Fundus camera: zeiss
Shooting center: midpoint
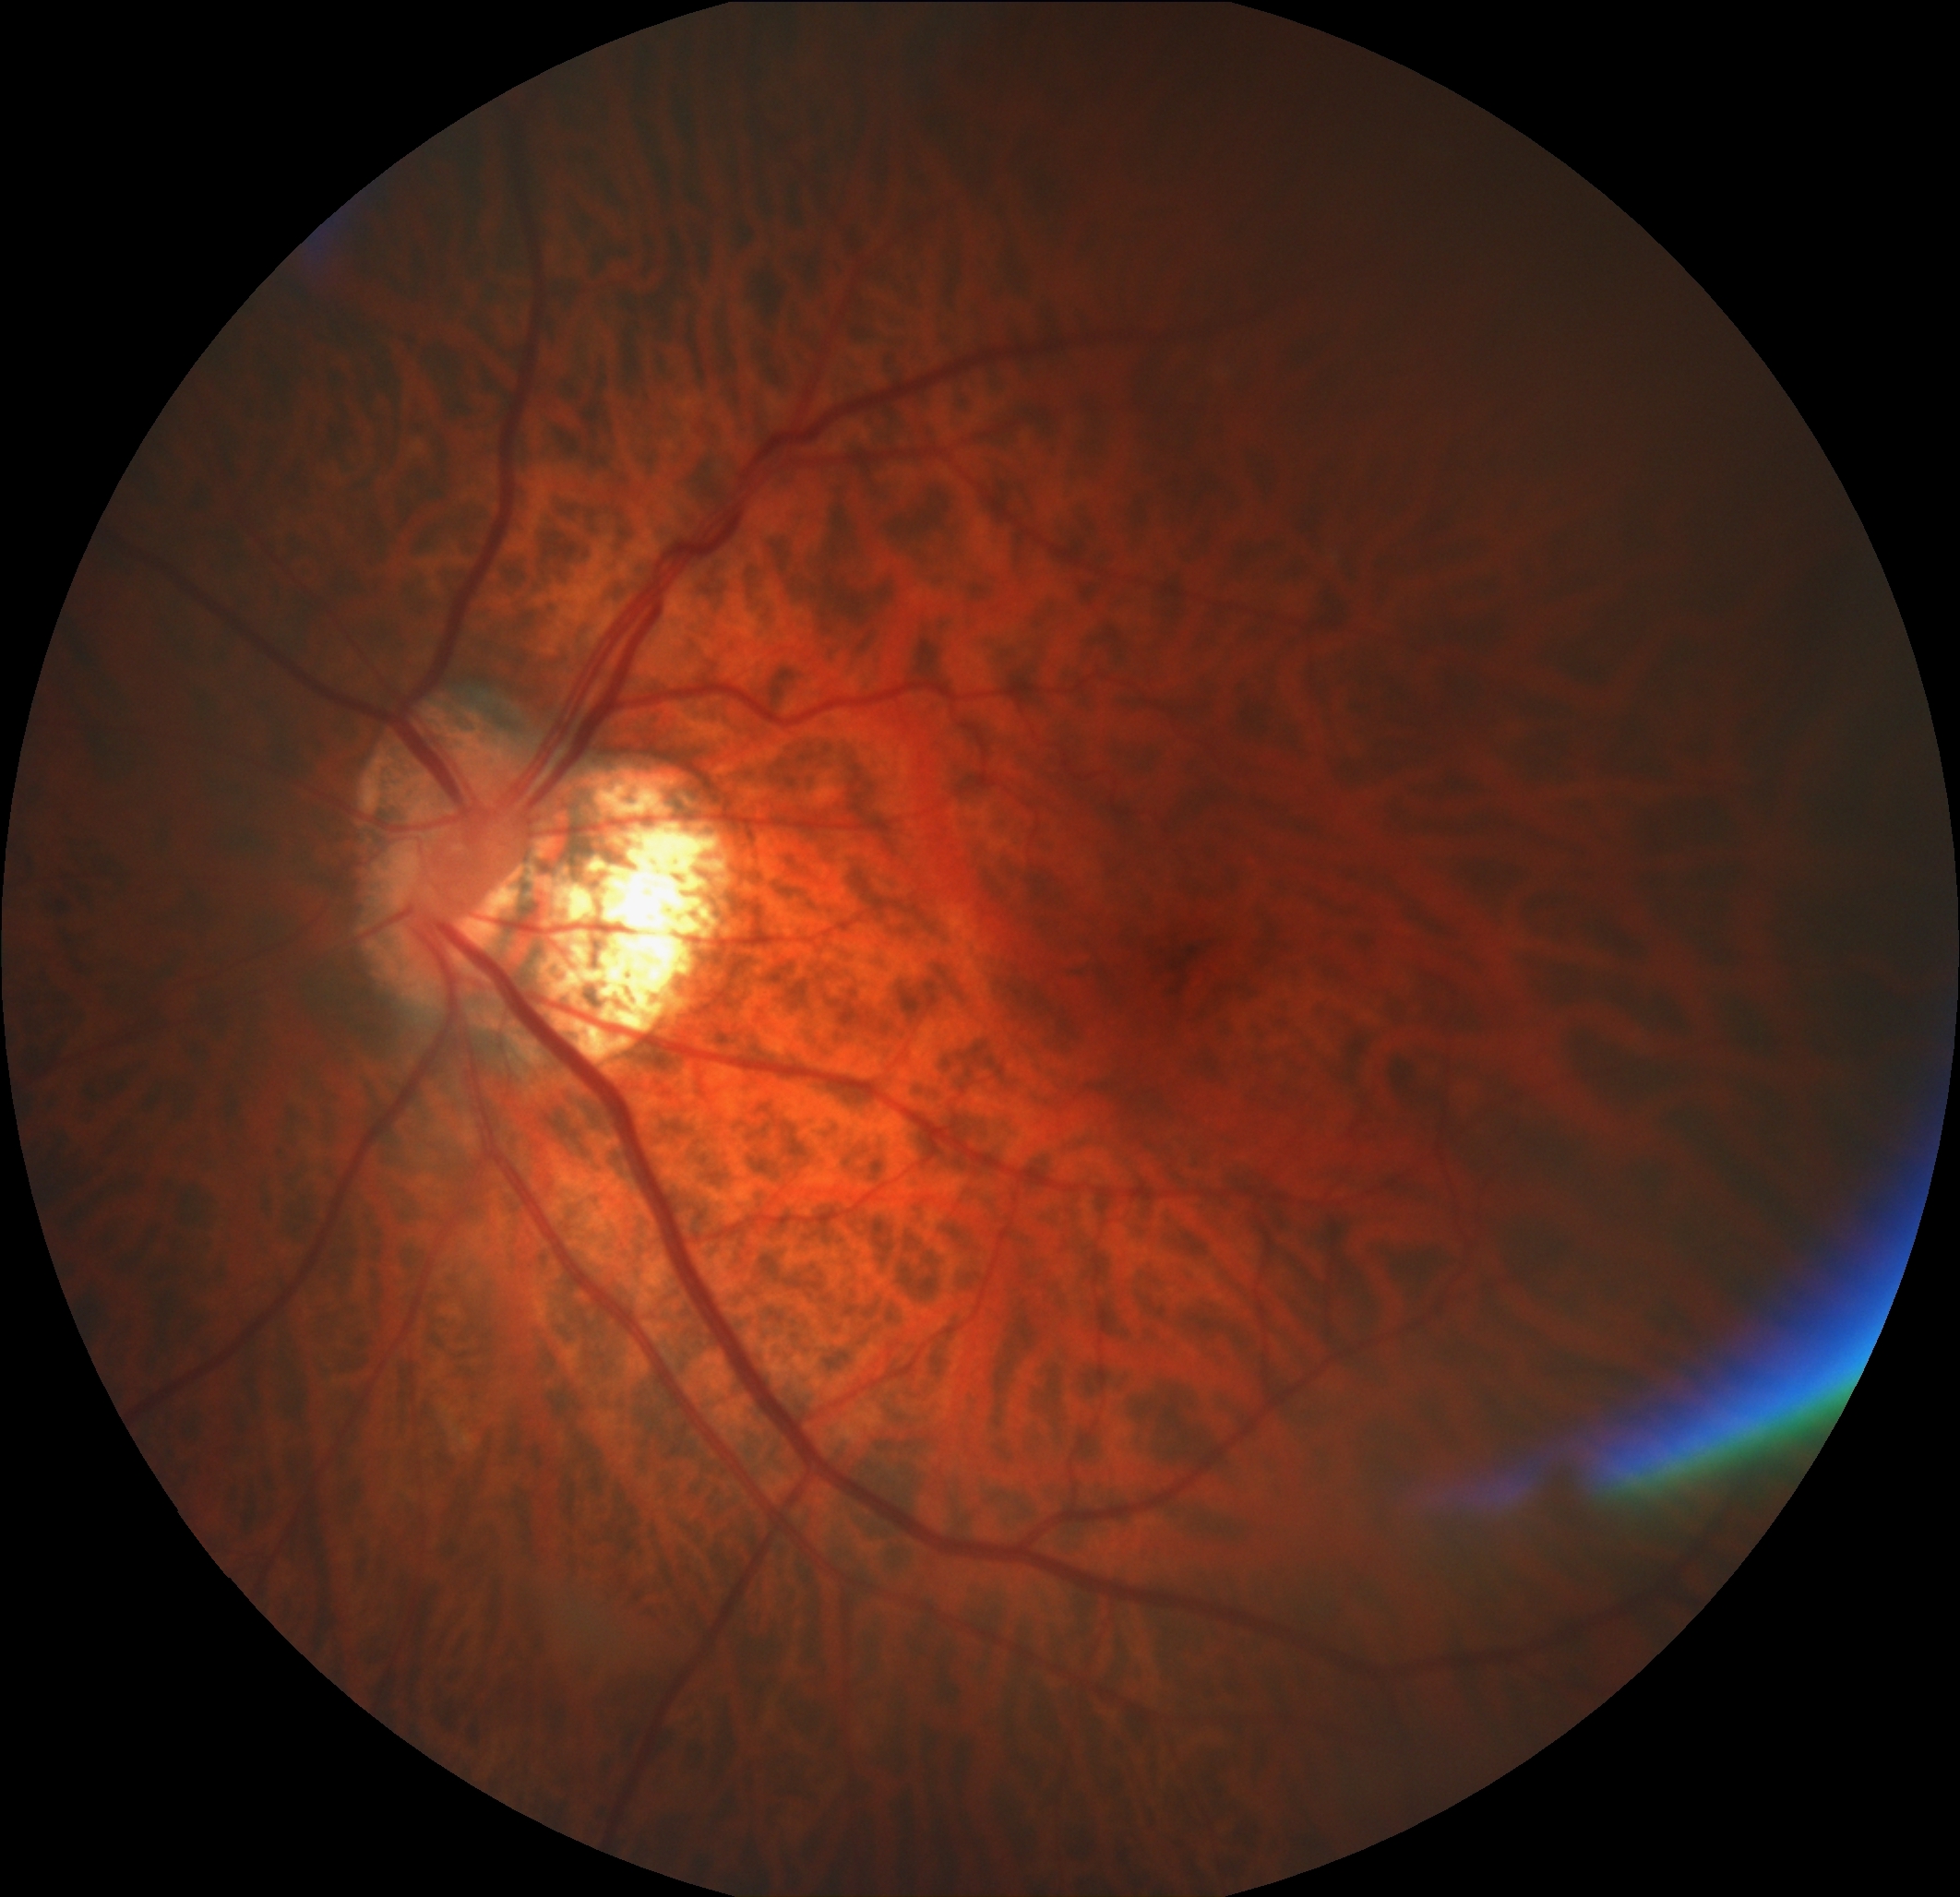
Pathologic myopia: yes
Patchy retinal atrophy: present
Retinal detachment: absent